Field crop: maize
Growth stage: 2
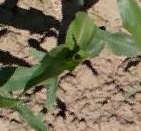
Species: maize